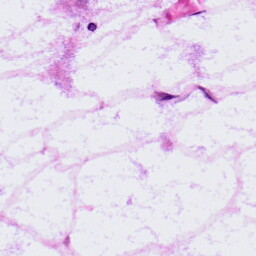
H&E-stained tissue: LymphNode